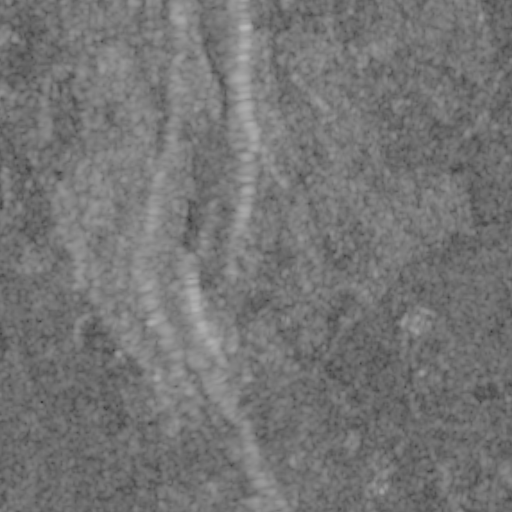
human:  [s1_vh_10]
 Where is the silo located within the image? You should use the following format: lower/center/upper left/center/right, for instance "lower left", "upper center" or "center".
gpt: The silo is located in the center right of the image.
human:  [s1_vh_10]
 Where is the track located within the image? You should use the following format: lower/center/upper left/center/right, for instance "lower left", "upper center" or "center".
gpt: The track is located in the upper right of the image.
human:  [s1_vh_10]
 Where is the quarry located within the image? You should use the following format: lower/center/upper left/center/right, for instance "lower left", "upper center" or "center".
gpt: There is no quarry in the image.

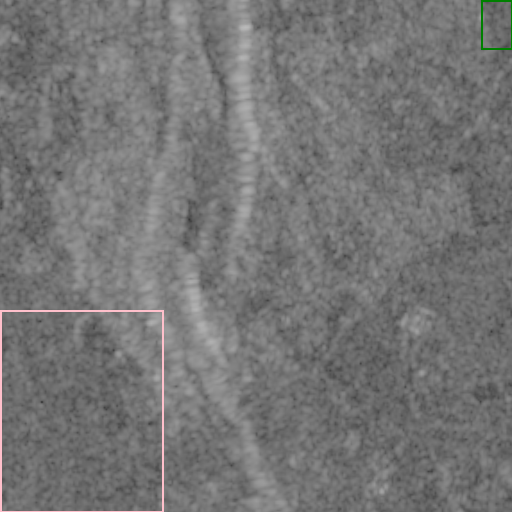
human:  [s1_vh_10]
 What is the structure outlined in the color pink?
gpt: The structure outlined in pink is a crop field.
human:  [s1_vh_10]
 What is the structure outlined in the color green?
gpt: The structure outlined in green is a track.
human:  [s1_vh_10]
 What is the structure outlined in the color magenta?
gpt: There is no magenta outline.